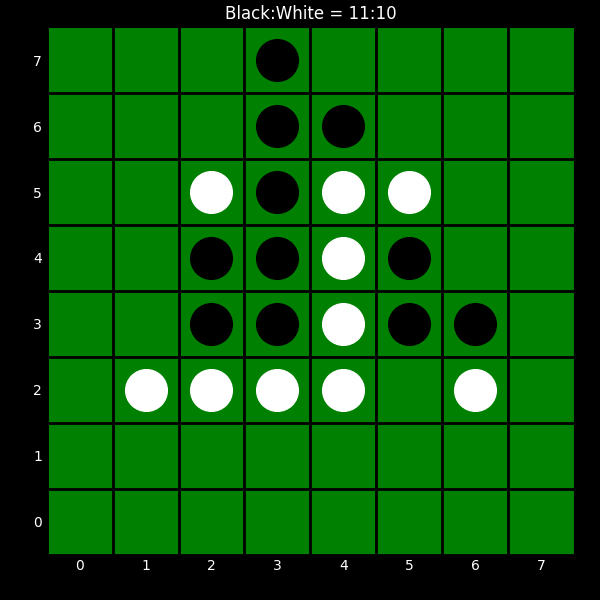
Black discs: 11
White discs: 10